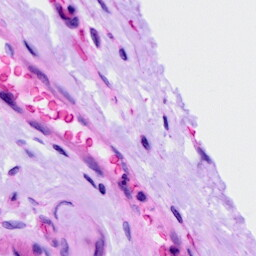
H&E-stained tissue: Ovarian